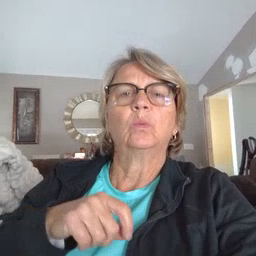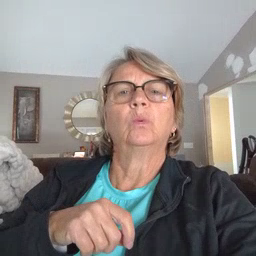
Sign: haveto